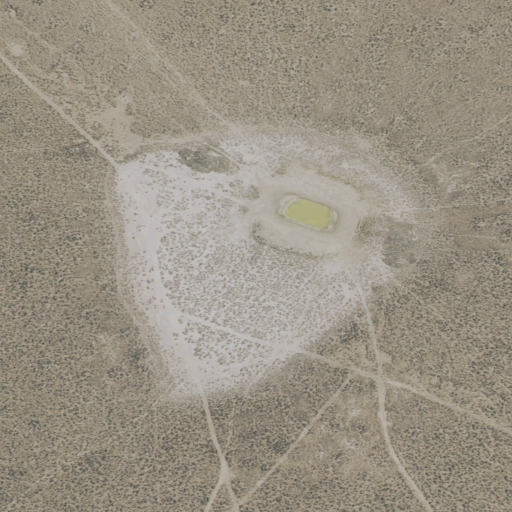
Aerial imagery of plain(s) in Oregon named Brushy Lake containing shrub, herbaceous wetlands, grassland, and woody wetlands